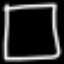
Label: square